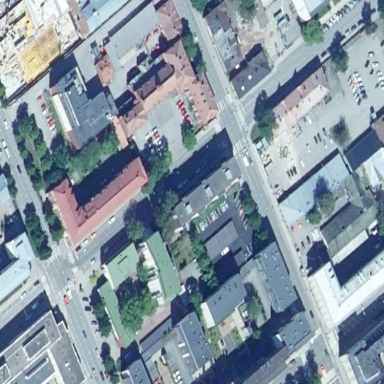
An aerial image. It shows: Fire station building.